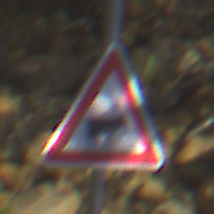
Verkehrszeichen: ViehtriebLinks
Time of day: MorningAfternoon
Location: Outdoor (RoadRail)
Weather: PartlyCloudy
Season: NotSpecified
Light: Natural